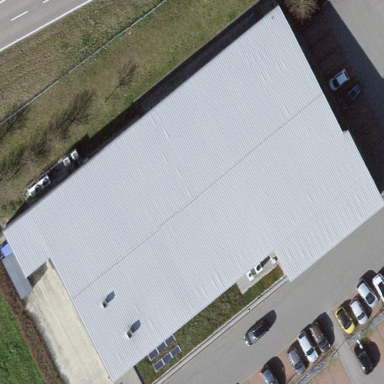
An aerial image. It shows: Supermarket with flat roof in gray color.